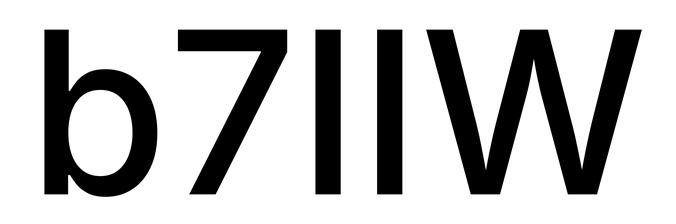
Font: Inter_Medium